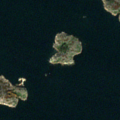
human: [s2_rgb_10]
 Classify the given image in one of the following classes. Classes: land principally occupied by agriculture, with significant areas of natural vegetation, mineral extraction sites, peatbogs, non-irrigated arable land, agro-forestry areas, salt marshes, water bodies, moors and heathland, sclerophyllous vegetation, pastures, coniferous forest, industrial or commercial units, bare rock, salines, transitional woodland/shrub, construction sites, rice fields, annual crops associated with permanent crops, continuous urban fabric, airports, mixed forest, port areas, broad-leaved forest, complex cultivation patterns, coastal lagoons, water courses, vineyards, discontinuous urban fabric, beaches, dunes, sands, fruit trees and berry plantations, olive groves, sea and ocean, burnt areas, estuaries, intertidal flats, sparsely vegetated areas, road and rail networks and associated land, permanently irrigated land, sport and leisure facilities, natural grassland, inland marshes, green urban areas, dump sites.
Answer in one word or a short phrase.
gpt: sea and ocean